Field crop: tomato
Growth stage: 1
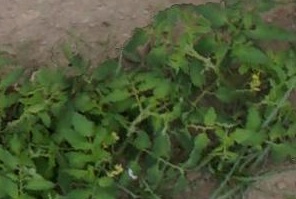
Species: tomato